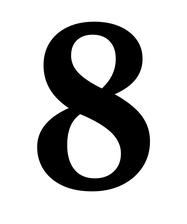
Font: LibreCaslonText_Bold